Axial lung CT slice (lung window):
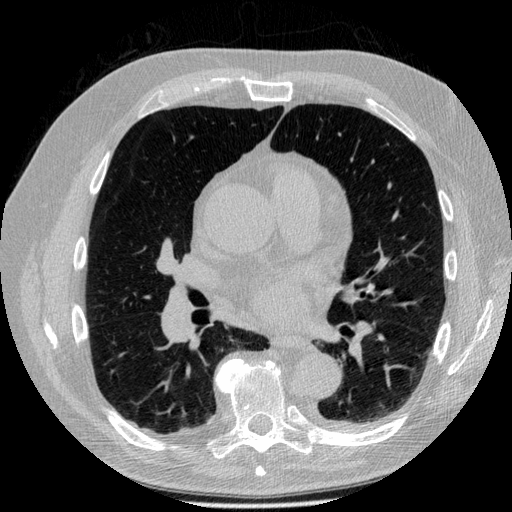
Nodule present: no